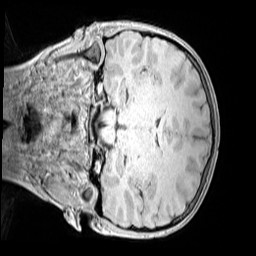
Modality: MP2RAGE
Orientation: coronal
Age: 12
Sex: female
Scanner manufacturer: siemens
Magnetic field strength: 3 T
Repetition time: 4 s
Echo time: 0.00299 s